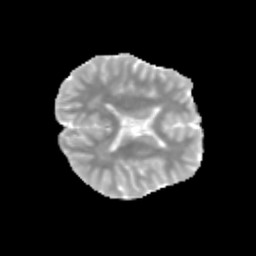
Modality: MD
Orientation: axial
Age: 11
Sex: female
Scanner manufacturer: siemens
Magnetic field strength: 3 T
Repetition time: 3.8 s
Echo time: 0.07 s